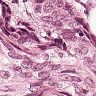
Metastatic tissue present: yes